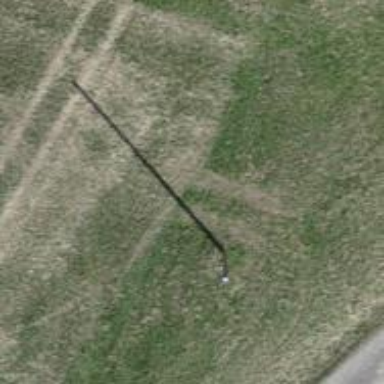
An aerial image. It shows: Power pole.